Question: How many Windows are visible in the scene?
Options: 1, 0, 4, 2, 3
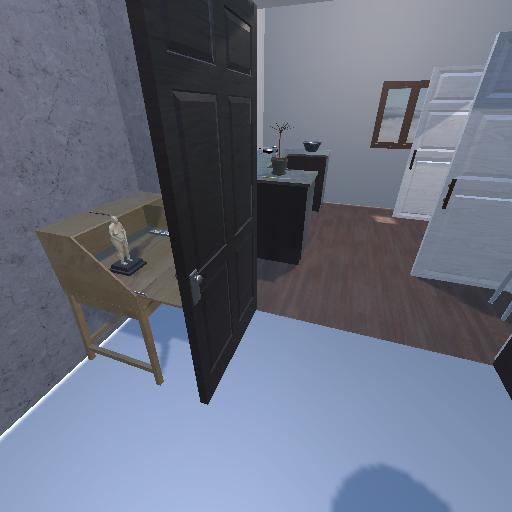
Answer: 1